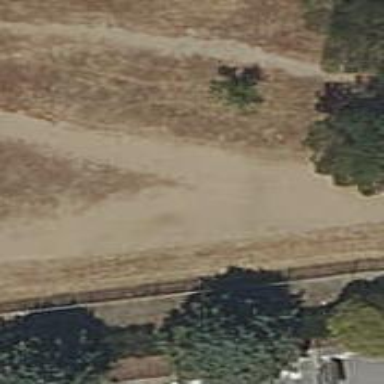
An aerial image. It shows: Dirt path.